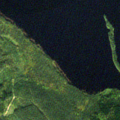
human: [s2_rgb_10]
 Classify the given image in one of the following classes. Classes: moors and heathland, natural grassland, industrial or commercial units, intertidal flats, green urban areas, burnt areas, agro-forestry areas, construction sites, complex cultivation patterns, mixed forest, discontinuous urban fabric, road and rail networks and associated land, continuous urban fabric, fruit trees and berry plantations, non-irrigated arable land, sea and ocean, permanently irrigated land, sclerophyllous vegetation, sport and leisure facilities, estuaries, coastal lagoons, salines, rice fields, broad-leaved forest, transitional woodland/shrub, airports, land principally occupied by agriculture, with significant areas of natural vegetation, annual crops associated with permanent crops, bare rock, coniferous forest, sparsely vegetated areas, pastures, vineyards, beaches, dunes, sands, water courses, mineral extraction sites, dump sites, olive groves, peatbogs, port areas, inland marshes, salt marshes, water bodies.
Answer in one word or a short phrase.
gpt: coniferous forest, mixed forest, water bodies